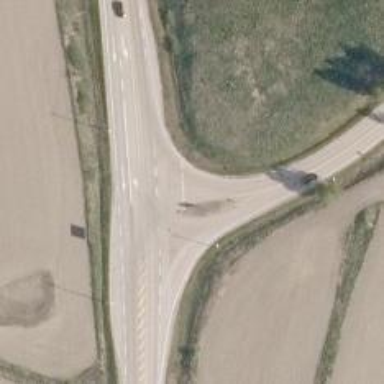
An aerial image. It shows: Primary link highway with asphalt surface.